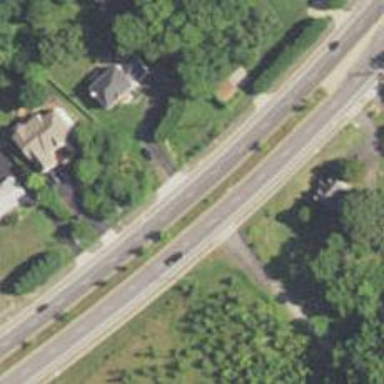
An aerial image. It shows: Primary highway.